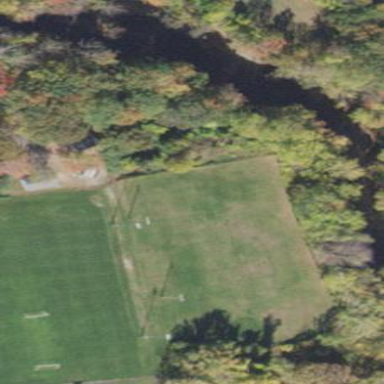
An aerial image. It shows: Soccer pitch for leisure land activities.